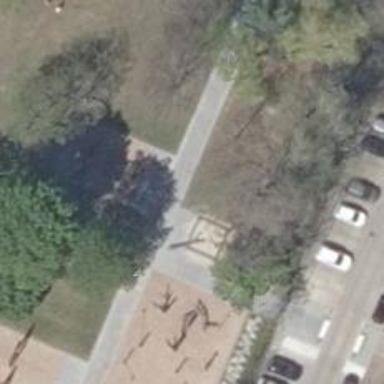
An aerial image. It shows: Playground area for leisure land.